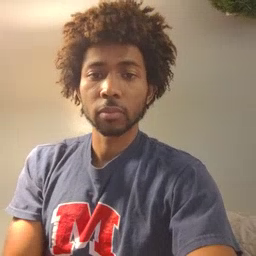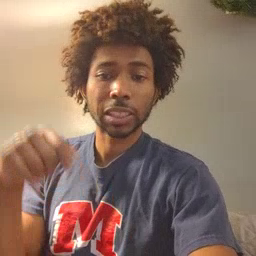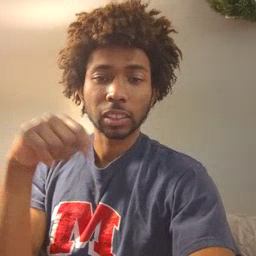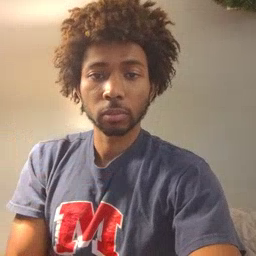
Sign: toothbrush